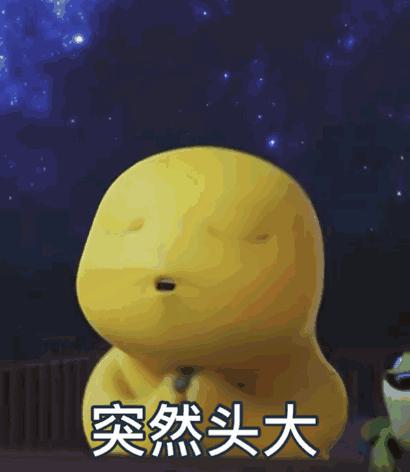
Label: nailong